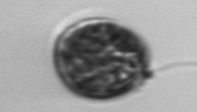
Label: Prorocentrum